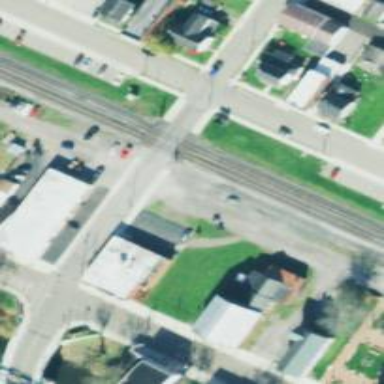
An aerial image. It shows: Crossing for the railway.